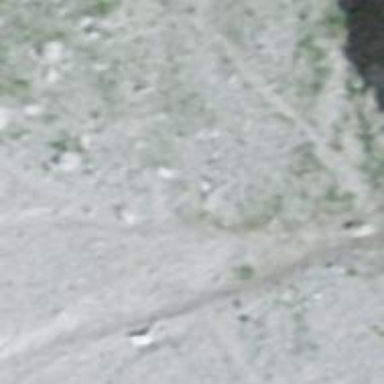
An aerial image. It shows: Gravel path.